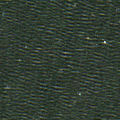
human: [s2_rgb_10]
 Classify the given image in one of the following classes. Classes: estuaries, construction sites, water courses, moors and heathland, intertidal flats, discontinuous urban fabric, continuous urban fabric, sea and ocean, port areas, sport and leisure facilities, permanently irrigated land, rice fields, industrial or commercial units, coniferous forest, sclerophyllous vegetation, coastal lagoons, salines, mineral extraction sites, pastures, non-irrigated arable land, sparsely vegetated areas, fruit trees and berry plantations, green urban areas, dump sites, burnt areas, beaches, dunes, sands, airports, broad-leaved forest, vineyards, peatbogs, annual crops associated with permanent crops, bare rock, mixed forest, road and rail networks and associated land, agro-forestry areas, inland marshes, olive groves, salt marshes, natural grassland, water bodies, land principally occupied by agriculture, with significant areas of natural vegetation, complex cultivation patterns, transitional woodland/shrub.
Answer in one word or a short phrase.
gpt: sea and ocean